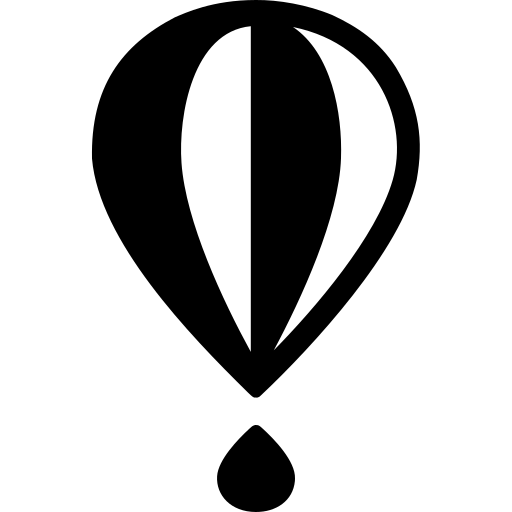
Tags: icon, FontAwesome, fa-icon, brand, fly